Question: I have a complete dataGridView with 5 Columns.
Now, I want to draw a Bitmap in certains cells of these columns.
This is what it should look like:

I've currently tried:
'''
dataGridView1.Rows.Add( ) ;
'''
Can you help me to draw a bitmap in new Row of dataGridView.Rows?
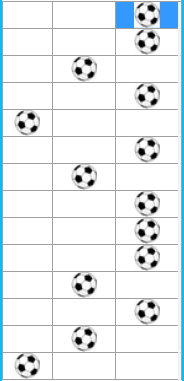
Answer: Try this:
'''
dataGridView1.Columns.Add("columnName1", "Column 1 Header");
dataGridView1.Columns.Add("columnName2", "Column 2 Header");
var row1 = new DataGridViewRow();
row1.Cells.Add(new DataGridViewImageCell { Value = new Bitmap(@"C:\Path o\image.jpg") });
row1.Cells.Add(new DataGridViewTextBoxCell { Value = "string" });
dataGridView1.Rows.Add(row1);
var row2 = new DataGridViewRow();
row2.Cells.Add(new DataGridViewTextBoxCell { Value = "string"});
row2.Cells.Add(new DataGridViewImageCell { Value = new Bitmap(@"C:\Path o\image.jpg") });
dataGridView1.Rows.Add(row2);
'''